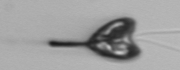
Label: Pyramimonas_longicauda